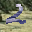
Label: 2